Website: macys
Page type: billing-address
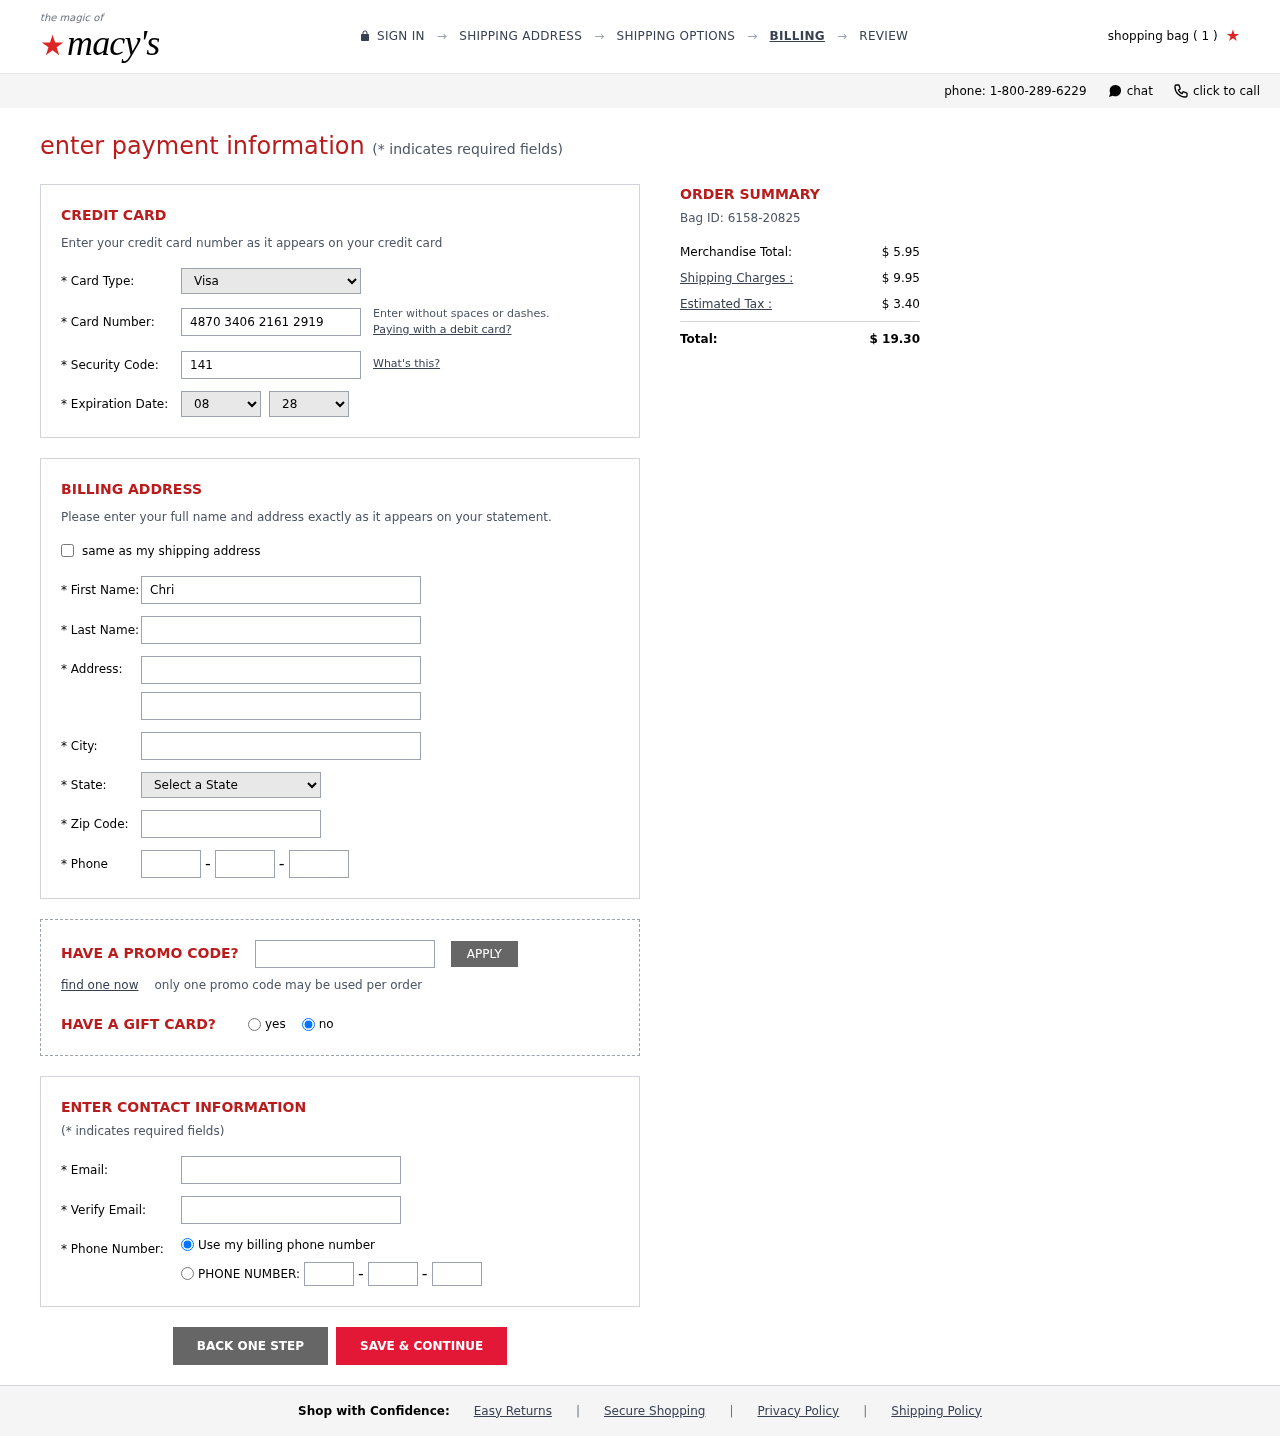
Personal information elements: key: PII_CARD_CVV
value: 141
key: PII_CARD_EXPIRY_MONTH
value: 08
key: PII_CARD_EXPIRY_YEAR
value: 28
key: PII_CARD_NUMBER
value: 4870 3406 2161 2919
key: PII_CARD_TYPE
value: Visa
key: PII_CITY
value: North James
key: PII_EMAIL
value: christine.wolfe@hotmail.com
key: PII_FIRSTNAME
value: Christine
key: PII_LASTNAME
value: Wolfe
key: PII_PHONE_AREA
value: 499
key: PII_PHONE_PREFIX
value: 616
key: PII_PHONE_SUFFIX
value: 4447
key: PII_POSTCODE
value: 79312
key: PII_STATE_ABBR
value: NV
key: PII_STREET
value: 254 Cole Summit
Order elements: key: ORDER_NUM_ITEMS
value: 1
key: ORDER_ID
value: Bag ID: 6158-20825
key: ORDER_SUBTOTAL
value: $ 5.95
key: ORDER_SHIPPING_COST
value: $ 9.95
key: ORDER_TAX
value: $ 3.40
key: ORDER_TOTAL
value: $ 19.30